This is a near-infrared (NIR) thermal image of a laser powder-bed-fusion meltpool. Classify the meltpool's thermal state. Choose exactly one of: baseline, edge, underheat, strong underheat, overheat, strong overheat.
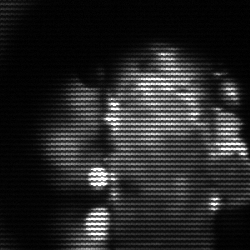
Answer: strong underheat